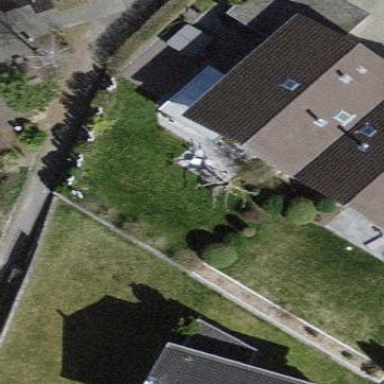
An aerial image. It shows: Simple house.